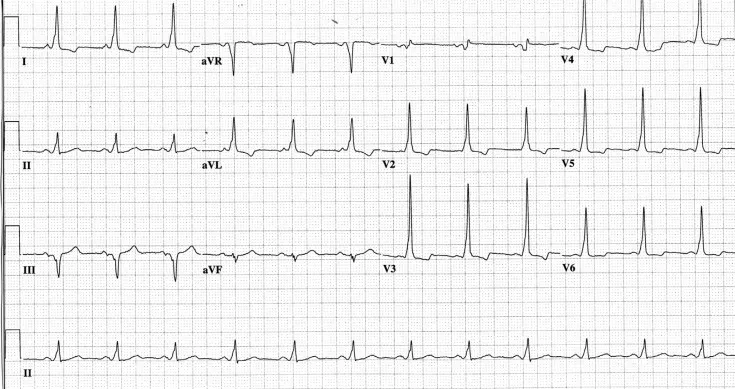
ECG showing short PR, delta waves and wide QRS duration.
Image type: electrography (ekg)